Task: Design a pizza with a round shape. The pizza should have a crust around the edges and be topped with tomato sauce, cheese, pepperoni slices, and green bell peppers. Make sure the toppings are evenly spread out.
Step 635:
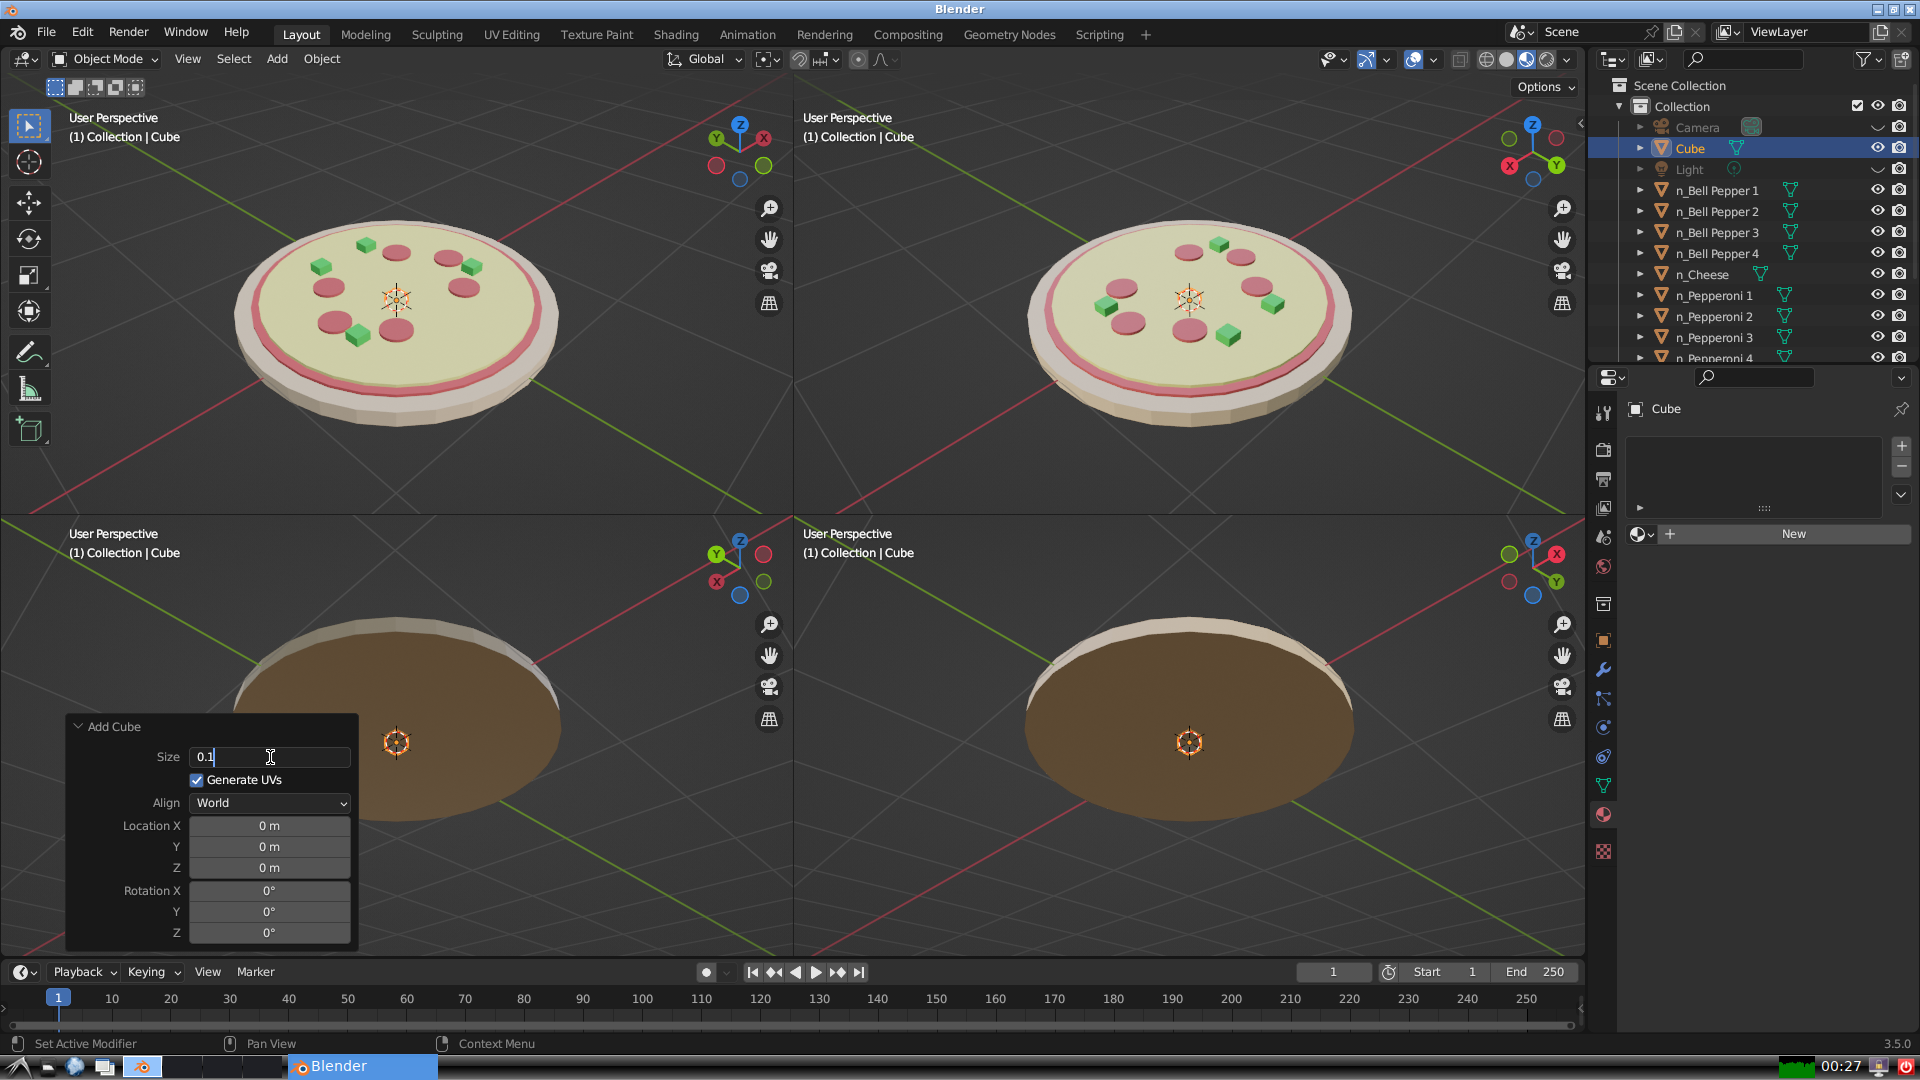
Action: {"key_press": ['Return']}